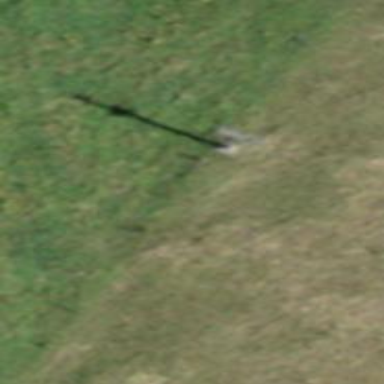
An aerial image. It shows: Pylon for aerialway.